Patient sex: M
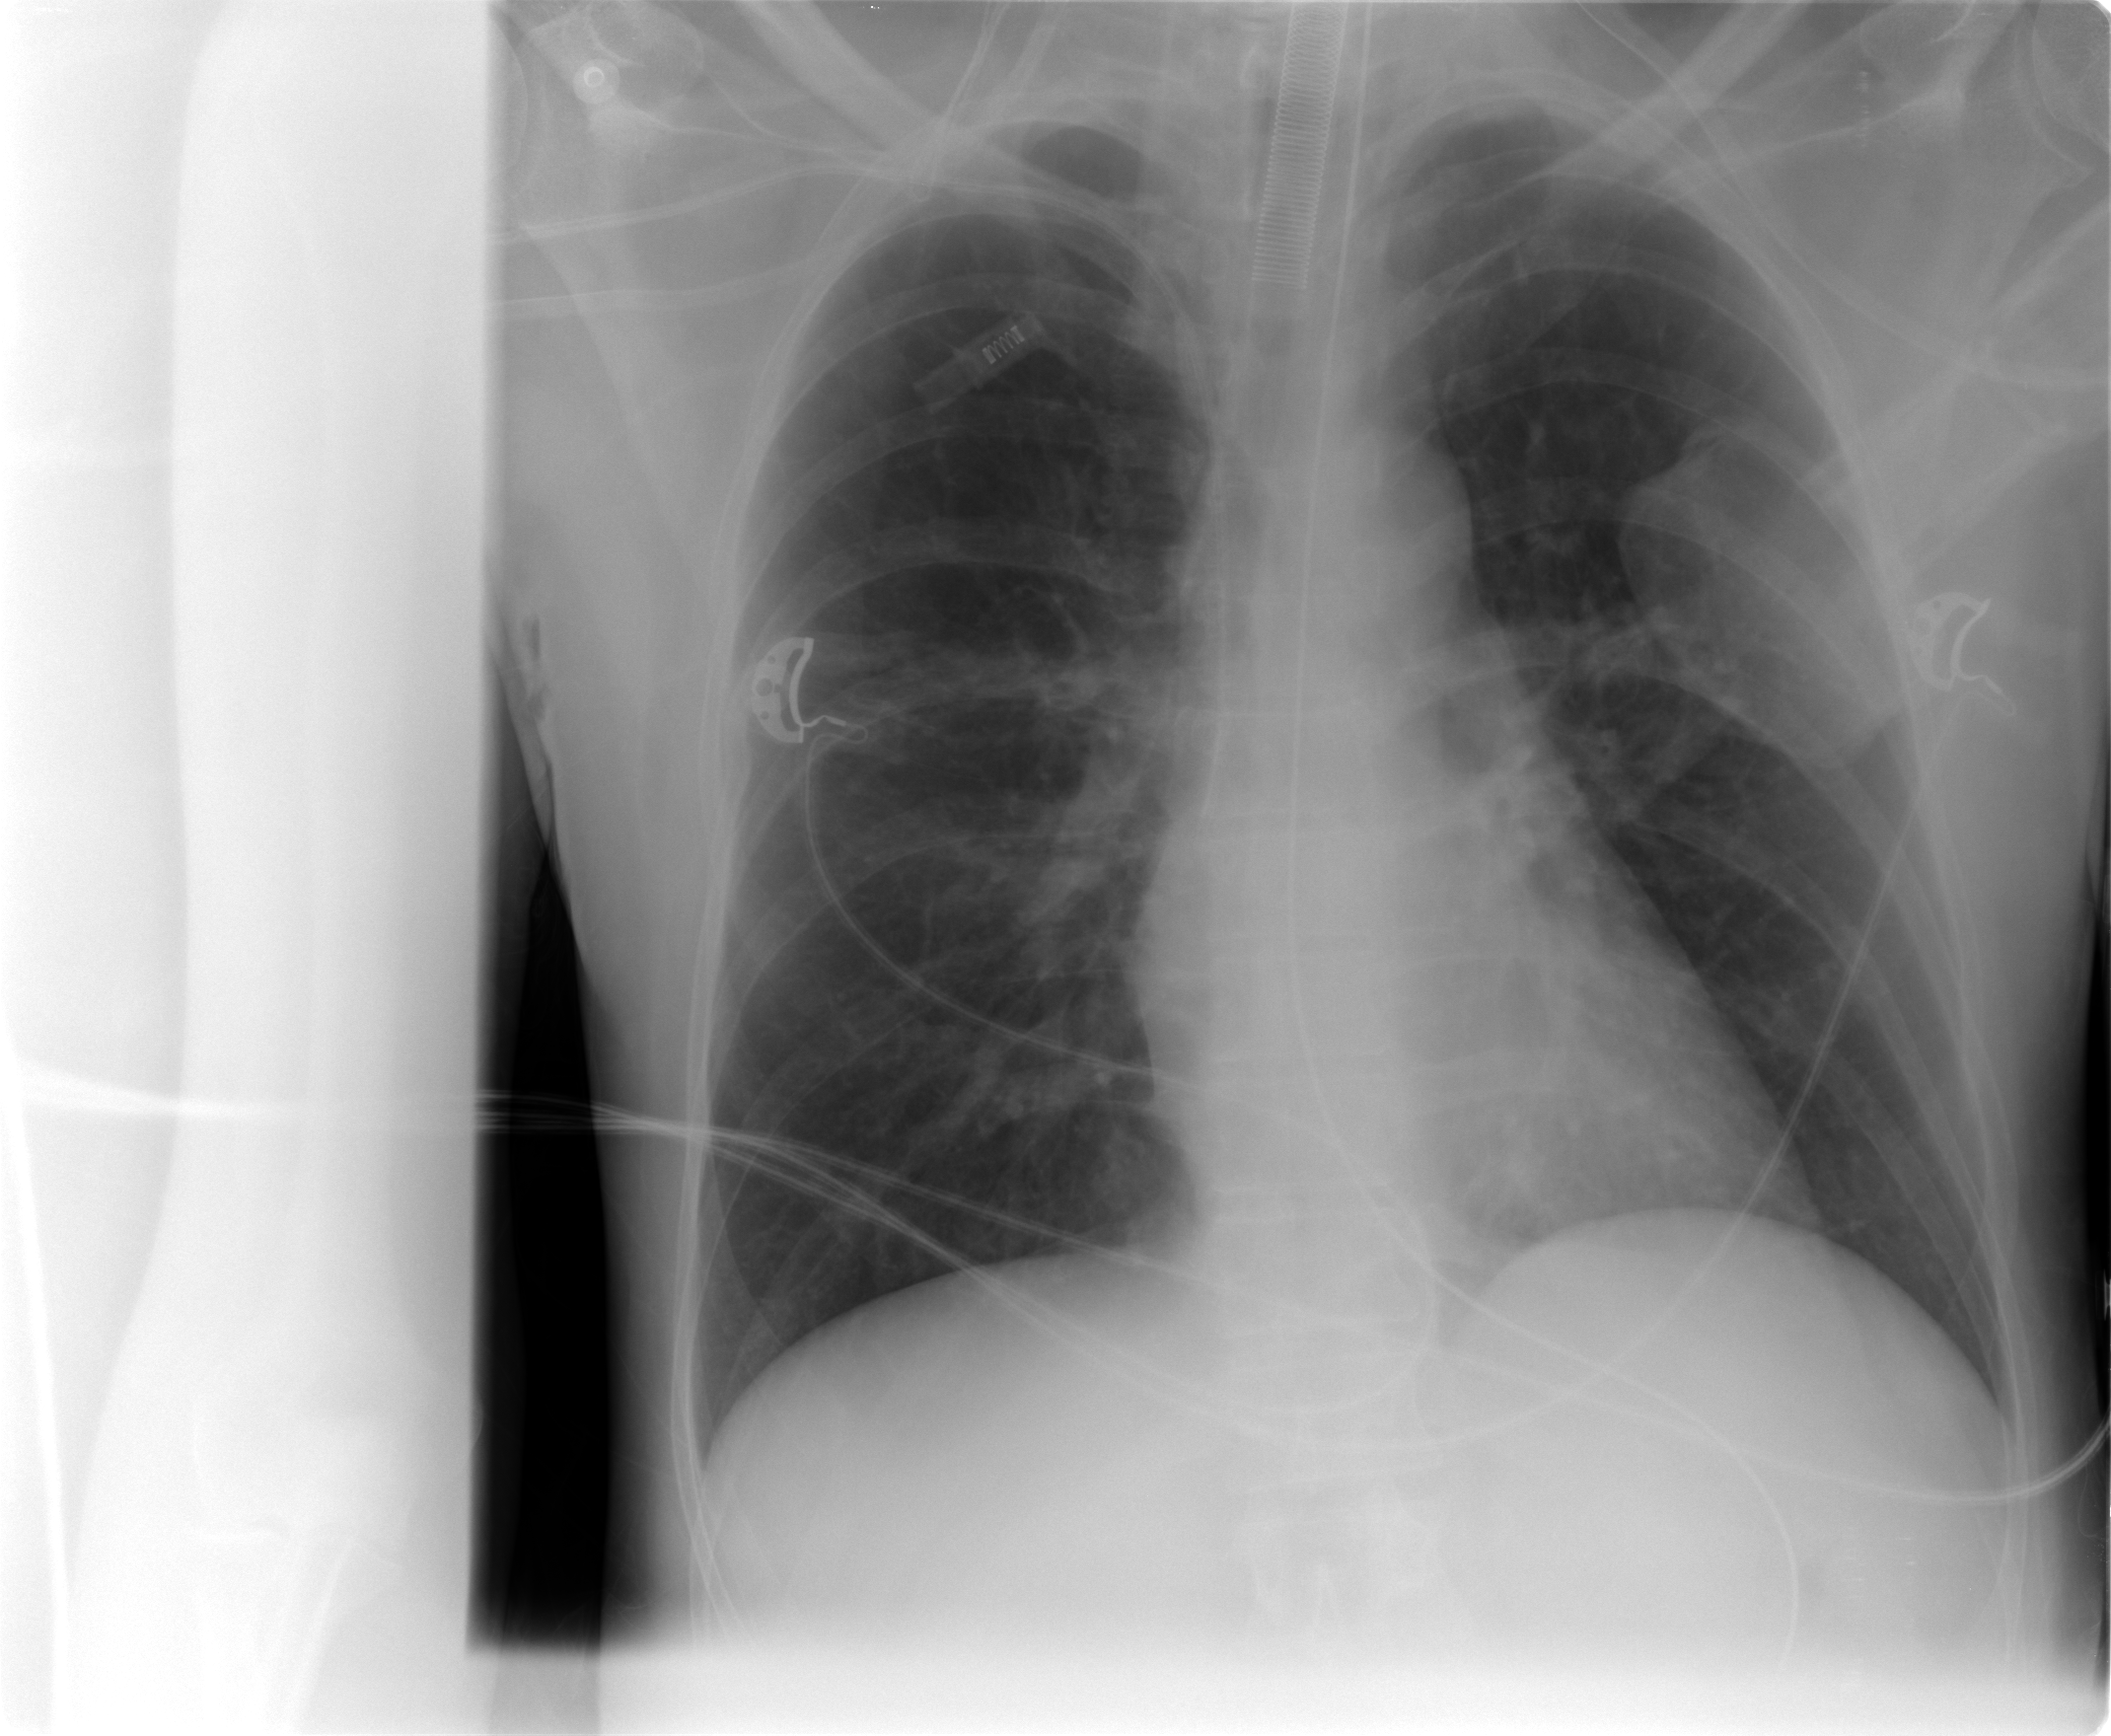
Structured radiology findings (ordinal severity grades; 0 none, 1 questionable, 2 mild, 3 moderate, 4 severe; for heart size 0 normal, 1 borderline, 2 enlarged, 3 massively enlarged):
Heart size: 0
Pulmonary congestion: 0
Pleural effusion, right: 0
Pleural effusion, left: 0
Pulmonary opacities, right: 0
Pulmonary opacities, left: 0
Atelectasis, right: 2
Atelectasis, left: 0